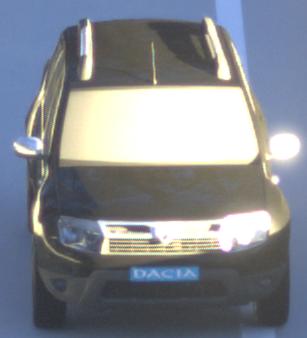
Make: Dacia
Model: Duster dCi 110 FAP
Detailed model: Duster (I)
Model produced from: 2010/06
Model produced until: 2013/11
Doors: 5
Color: black
Road condition: dry road
Daytime: sunrise or sunset
Contrast: high contrast